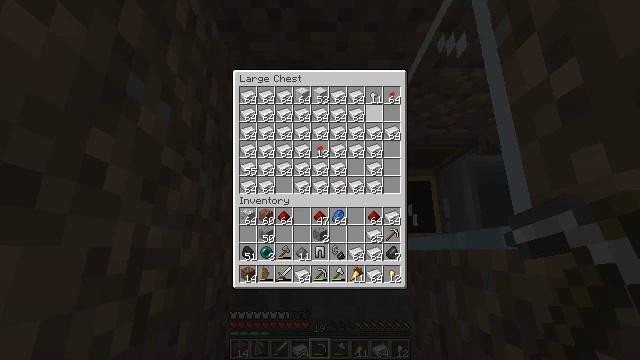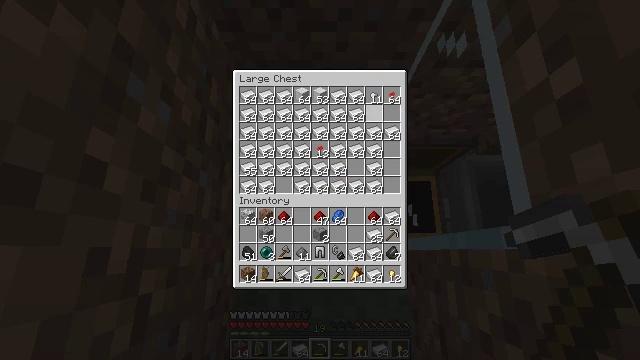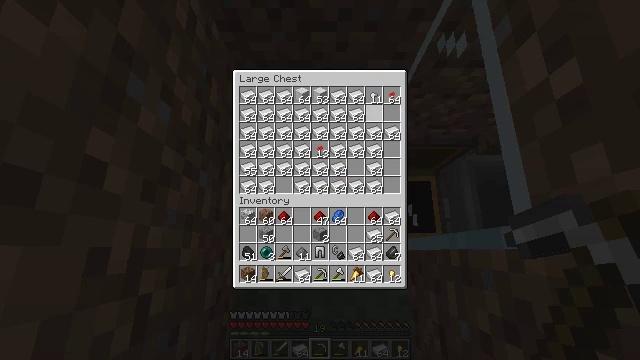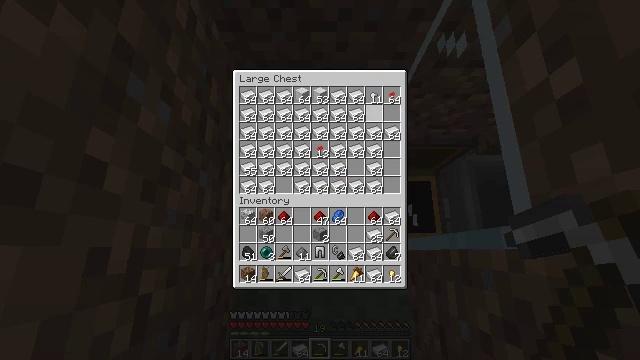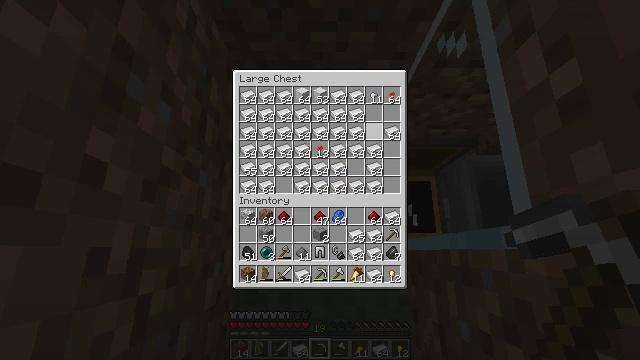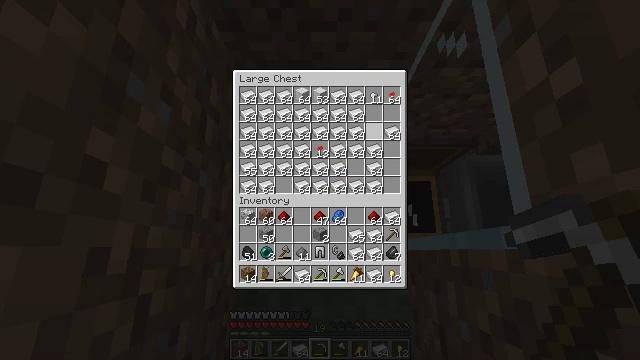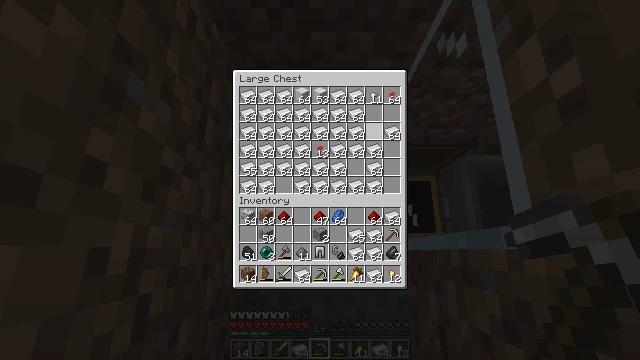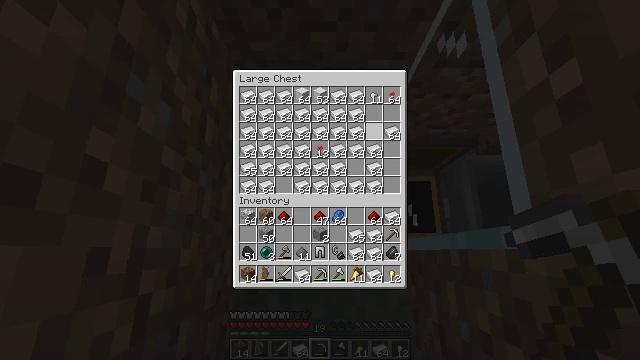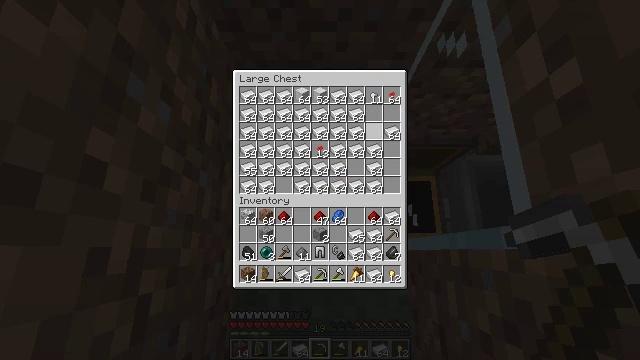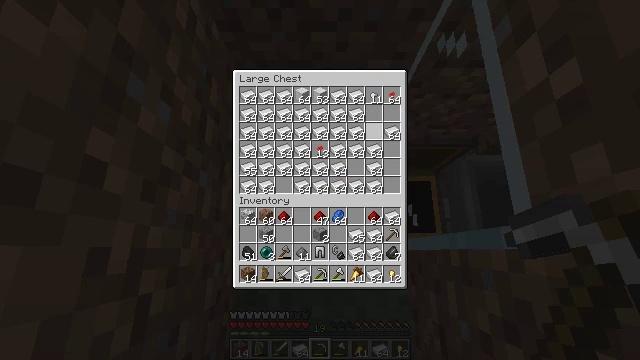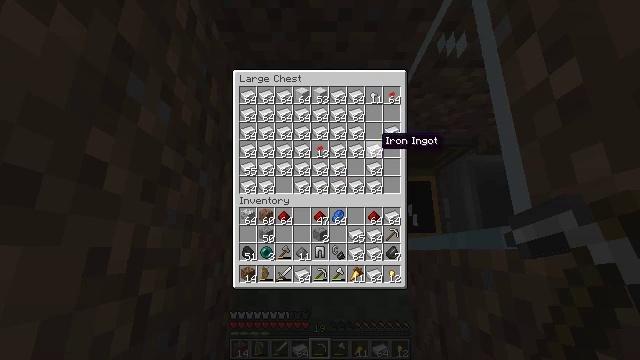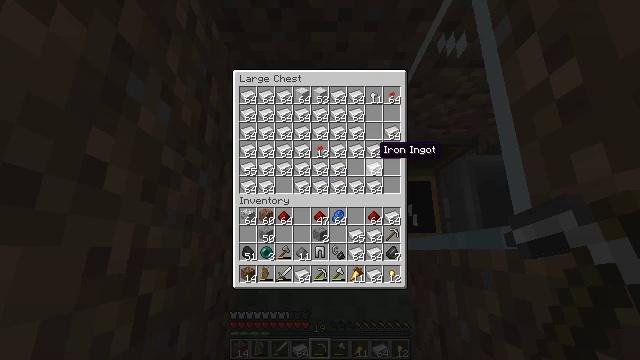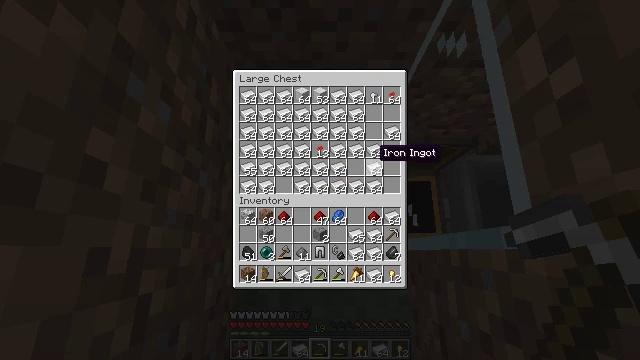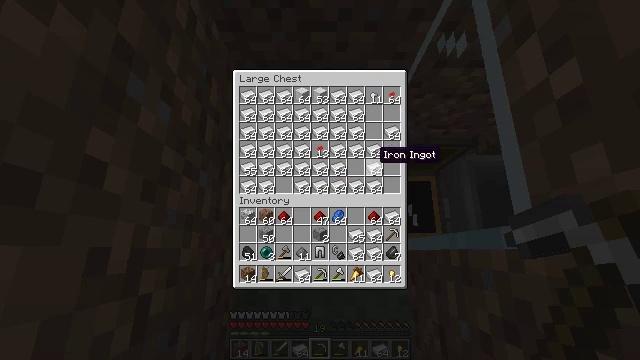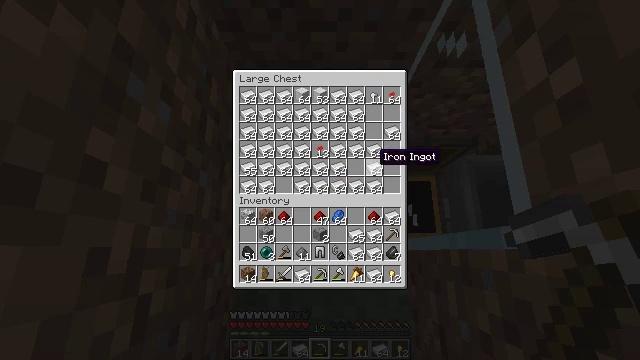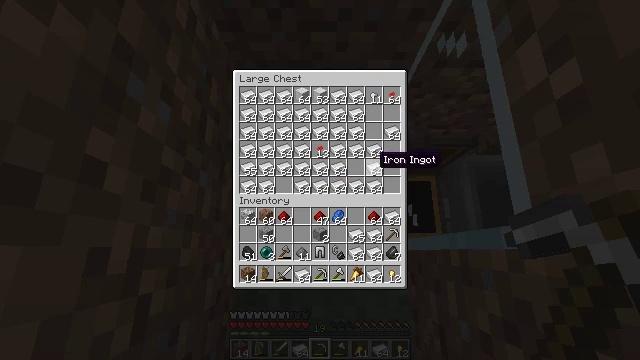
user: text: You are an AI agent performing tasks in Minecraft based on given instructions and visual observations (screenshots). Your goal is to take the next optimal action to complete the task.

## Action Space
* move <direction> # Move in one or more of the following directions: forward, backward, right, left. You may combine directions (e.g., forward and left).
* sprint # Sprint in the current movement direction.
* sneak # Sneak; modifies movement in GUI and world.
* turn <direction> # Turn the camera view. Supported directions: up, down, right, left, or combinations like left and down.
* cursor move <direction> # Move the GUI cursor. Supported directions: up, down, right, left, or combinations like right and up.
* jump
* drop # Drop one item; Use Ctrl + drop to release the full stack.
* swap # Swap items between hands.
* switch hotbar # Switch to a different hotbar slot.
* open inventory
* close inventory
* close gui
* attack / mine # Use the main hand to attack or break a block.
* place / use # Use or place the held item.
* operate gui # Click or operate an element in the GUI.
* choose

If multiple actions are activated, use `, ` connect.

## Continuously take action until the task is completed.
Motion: motion action
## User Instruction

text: Open the crafting table to craft an iron block.
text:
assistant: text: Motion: sneak, attack / mine
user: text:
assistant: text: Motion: sneak, attack / mine
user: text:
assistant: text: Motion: sneak
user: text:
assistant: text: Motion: sneak, turn down, attack / mine
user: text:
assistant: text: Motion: sneak, attack / mine
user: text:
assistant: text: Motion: sneak, attack / mine
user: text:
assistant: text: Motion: sneak, attack / mine
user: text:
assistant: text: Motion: sneak, attack / mine
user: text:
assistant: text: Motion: sneak, attack / mine
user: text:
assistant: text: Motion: sneak, attack / mine
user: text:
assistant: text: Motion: sneak, turn down, attack / mine
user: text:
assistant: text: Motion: sneak, turn down, attack / mine
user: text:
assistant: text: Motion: sneak, attack / mine
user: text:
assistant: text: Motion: sneak, attack / mine
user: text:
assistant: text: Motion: sneak, attack / mine
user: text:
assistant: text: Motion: sneak, attack / mine
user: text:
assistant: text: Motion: sneak
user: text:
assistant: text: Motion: sneak, attack / mine
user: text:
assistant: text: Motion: sneak, attack / mine
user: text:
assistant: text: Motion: sneak
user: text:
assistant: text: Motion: sneak, attack / mine
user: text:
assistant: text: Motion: sneak, attack / mine
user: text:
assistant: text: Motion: sneak, attack / mine
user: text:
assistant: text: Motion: sneak, turn left and up
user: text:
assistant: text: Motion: sneak, turn left and up
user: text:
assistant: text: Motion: sneak, turn left and up
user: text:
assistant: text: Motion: sneak, turn left and up
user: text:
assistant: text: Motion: sneak
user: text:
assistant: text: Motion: sneak
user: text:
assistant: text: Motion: sneak